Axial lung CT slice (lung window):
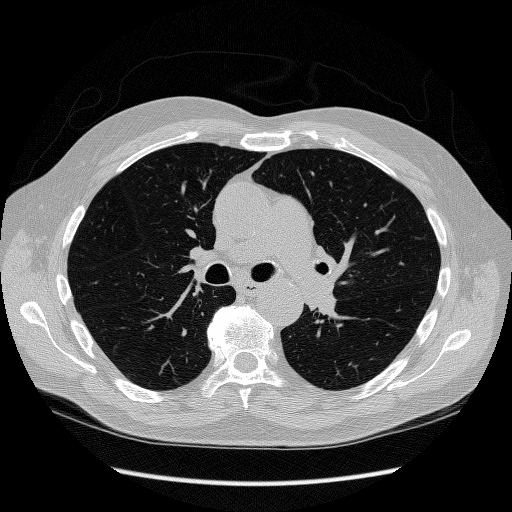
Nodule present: no